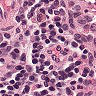
Metastatic tissue present: no